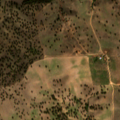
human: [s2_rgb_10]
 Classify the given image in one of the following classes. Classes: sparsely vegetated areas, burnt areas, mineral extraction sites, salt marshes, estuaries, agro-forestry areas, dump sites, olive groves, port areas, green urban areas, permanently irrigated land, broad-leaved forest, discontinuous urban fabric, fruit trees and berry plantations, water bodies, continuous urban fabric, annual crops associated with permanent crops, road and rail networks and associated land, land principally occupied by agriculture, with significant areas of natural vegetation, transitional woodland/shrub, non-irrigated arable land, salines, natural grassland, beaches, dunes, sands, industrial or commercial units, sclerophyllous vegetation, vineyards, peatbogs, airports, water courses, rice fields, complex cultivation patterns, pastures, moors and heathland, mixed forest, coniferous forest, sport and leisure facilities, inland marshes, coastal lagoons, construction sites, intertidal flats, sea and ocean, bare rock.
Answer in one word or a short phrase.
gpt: non-irrigated arable land, olive groves, pastures, agro-forestry areas